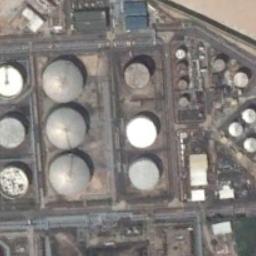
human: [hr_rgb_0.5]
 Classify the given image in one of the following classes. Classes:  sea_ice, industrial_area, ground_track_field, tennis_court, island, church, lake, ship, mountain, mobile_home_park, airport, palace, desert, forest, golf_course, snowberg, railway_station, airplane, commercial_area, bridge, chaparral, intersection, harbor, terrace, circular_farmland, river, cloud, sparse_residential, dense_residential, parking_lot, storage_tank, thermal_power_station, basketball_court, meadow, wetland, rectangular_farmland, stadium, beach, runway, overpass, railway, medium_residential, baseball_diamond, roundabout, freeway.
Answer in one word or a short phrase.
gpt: storage_tank